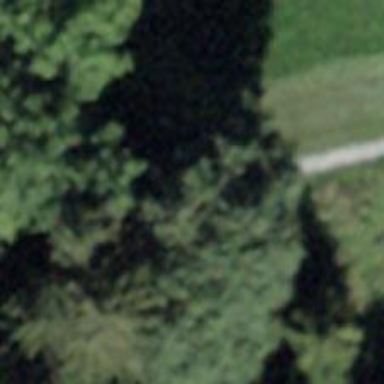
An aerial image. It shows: Brown bench.